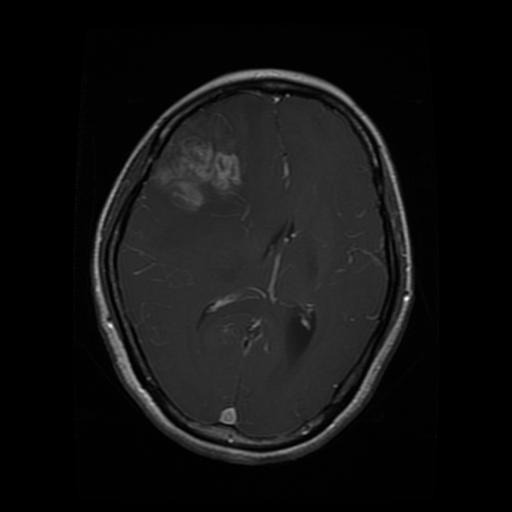
Label: glioma